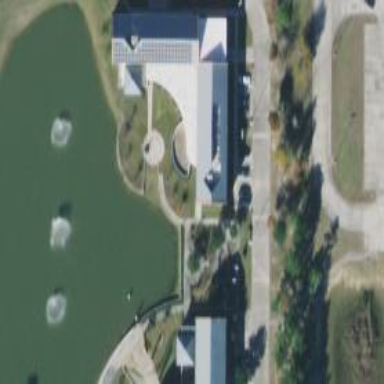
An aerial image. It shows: Library building.